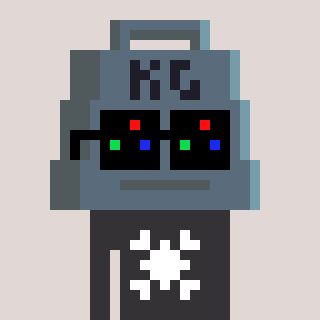
a pixel art character with square black sunglasses, a weight-shaped head and a grayscale-colored body on a warm background